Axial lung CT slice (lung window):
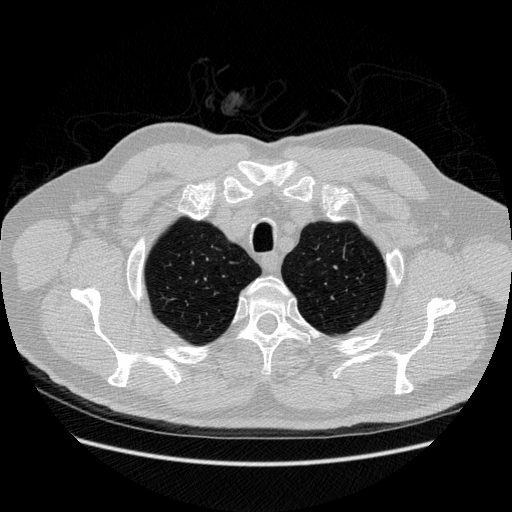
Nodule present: no